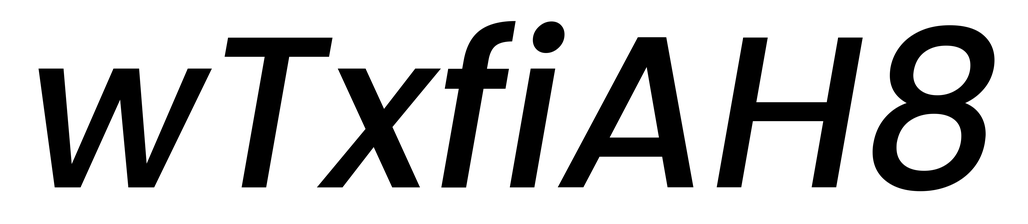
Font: Poppins-MediumItalic